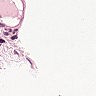
Metastatic tissue present: no